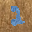
Label: 2